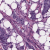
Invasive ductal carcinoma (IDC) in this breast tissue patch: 1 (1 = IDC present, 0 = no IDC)